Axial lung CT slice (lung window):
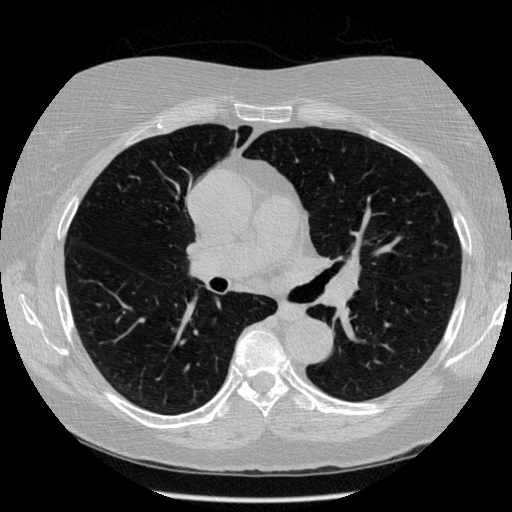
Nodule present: no